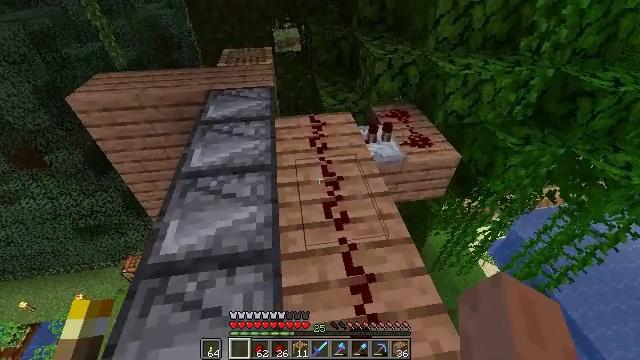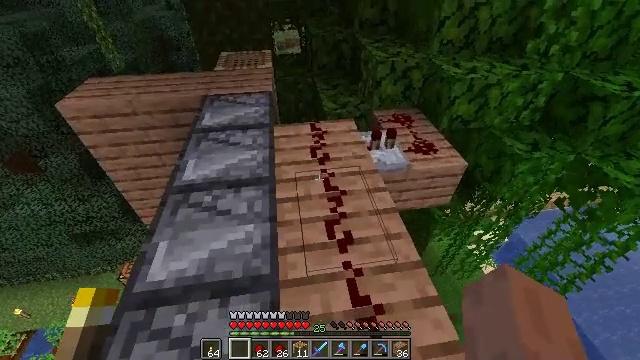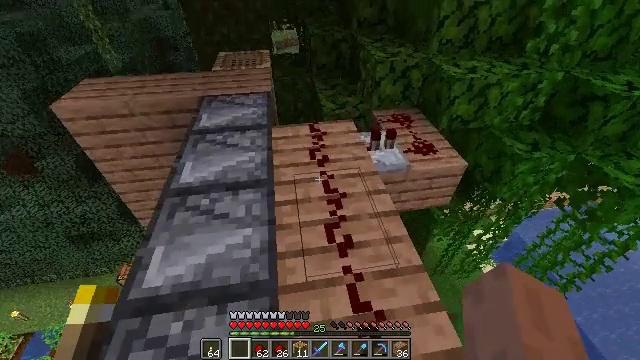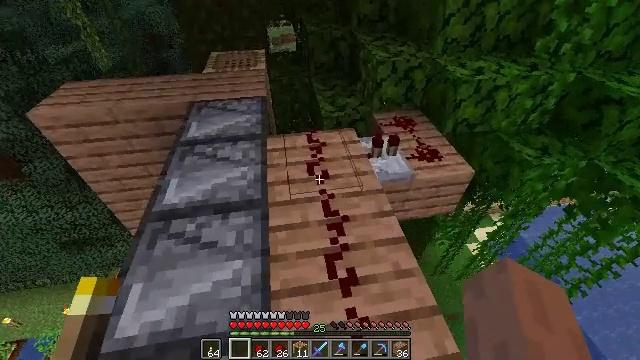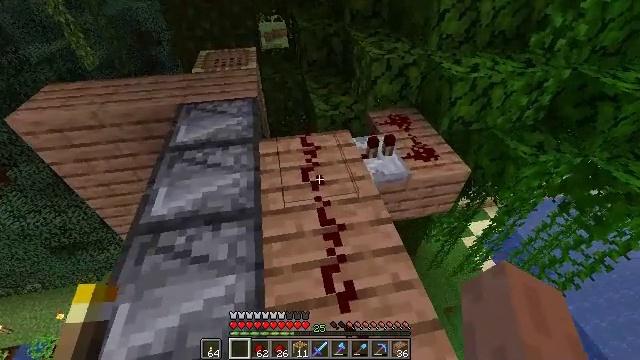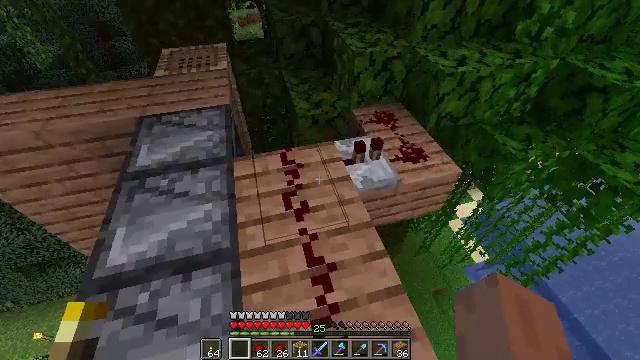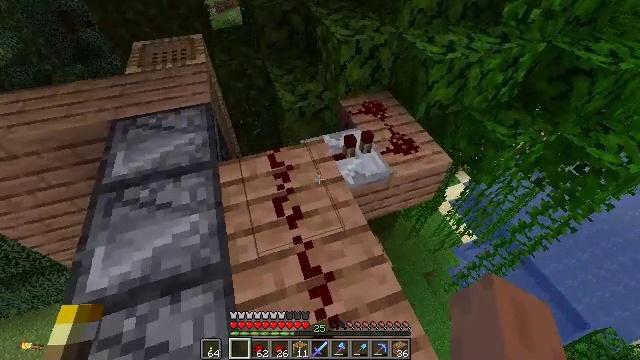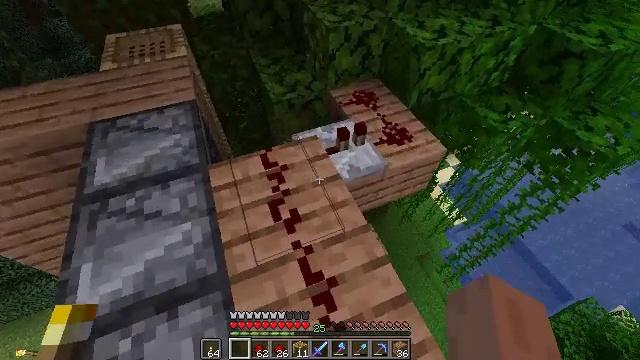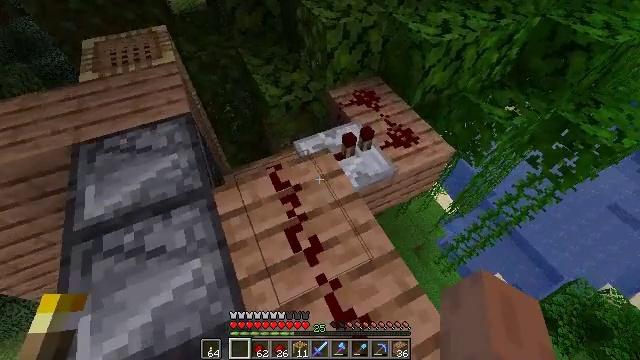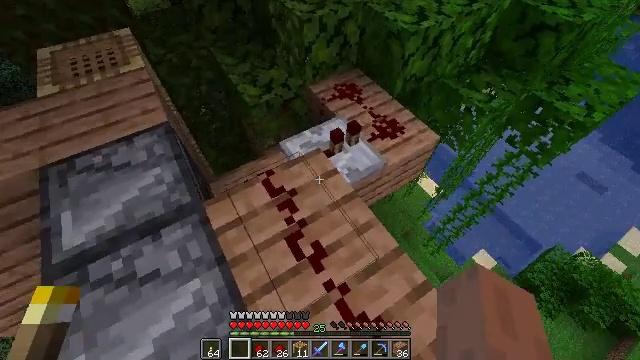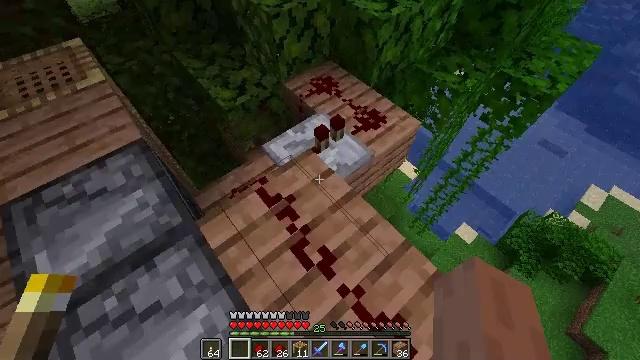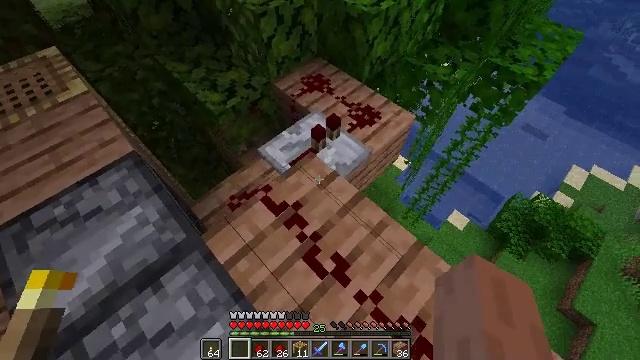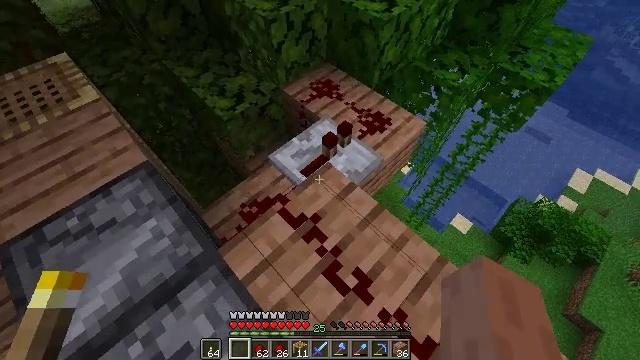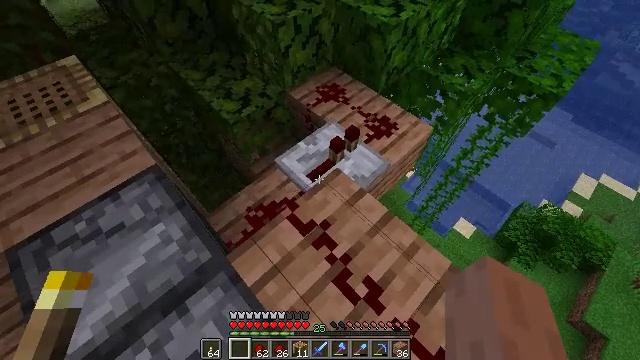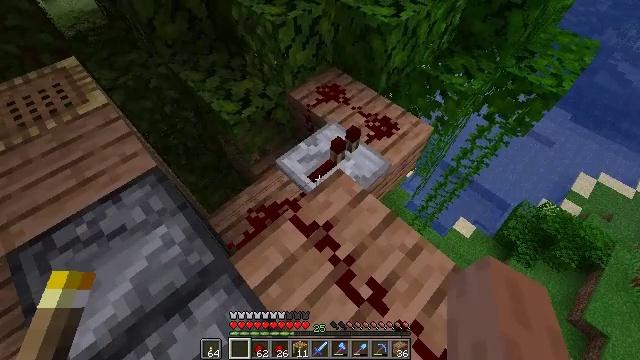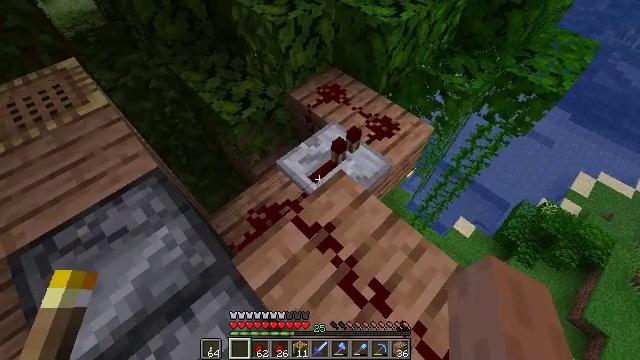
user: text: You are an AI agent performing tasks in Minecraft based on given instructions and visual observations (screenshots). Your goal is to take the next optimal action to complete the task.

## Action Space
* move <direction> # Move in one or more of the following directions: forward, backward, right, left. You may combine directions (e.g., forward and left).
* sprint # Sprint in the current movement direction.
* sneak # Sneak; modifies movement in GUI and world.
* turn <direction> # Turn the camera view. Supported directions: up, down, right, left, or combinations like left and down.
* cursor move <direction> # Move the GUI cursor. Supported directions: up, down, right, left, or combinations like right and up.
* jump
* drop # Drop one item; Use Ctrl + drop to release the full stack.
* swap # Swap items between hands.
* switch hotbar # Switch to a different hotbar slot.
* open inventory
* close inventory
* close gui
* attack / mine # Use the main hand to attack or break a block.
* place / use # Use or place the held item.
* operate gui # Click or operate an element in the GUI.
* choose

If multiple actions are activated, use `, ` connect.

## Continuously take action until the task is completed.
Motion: motion action
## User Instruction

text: Collect bamboo for crafting.
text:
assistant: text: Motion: move forward
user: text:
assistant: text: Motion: move forward
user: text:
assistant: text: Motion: move forward
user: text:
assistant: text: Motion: move forward, turn right
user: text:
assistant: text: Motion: move forward, turn right and down
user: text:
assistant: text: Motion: move forward and move left, turn right and down
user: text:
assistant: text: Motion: move forward and move left, turn right and down
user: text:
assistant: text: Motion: move forward and move left, turn right and down
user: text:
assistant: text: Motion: move forward and move left, turn right and down
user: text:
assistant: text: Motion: move forward and move left, turn right and down
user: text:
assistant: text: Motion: turn right
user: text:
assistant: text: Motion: no_op
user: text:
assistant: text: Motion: no_op
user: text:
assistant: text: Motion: no_op
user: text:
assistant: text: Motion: no_op
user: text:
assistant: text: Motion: no_op
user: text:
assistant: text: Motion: no_op
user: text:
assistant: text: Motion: turn left
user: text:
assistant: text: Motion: no_op
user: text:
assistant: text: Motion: no_op
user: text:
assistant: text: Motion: no_op
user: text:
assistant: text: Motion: no_op
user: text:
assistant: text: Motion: no_op
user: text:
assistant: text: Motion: no_op
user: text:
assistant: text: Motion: no_op
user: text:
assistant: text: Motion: no_op
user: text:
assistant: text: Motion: no_op
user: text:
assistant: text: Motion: no_op
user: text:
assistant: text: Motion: no_op
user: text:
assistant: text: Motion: no_op